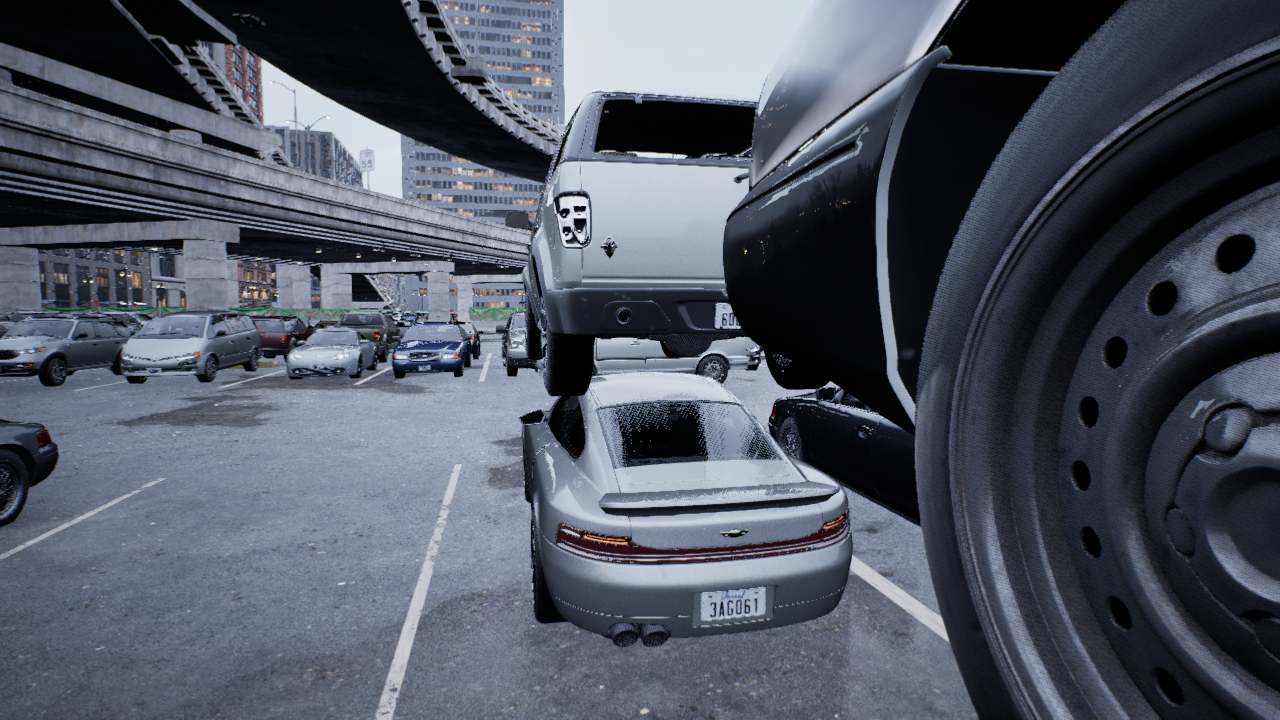
Venue: arterial
Lighting: overcast
Vehicle rig: minivan